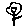
Label: flower